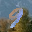
Label: 9